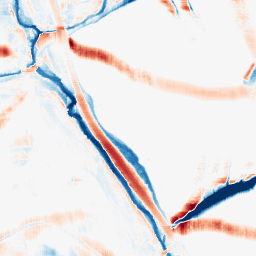
Category: morphological
Decomposition family: morphological_rect
Decomposition parameters: operation: average
width: 20
height: 20
Upsampling method: quintic
Upsampling parameters: scale: 8
Upsampling scale: 8